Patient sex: M
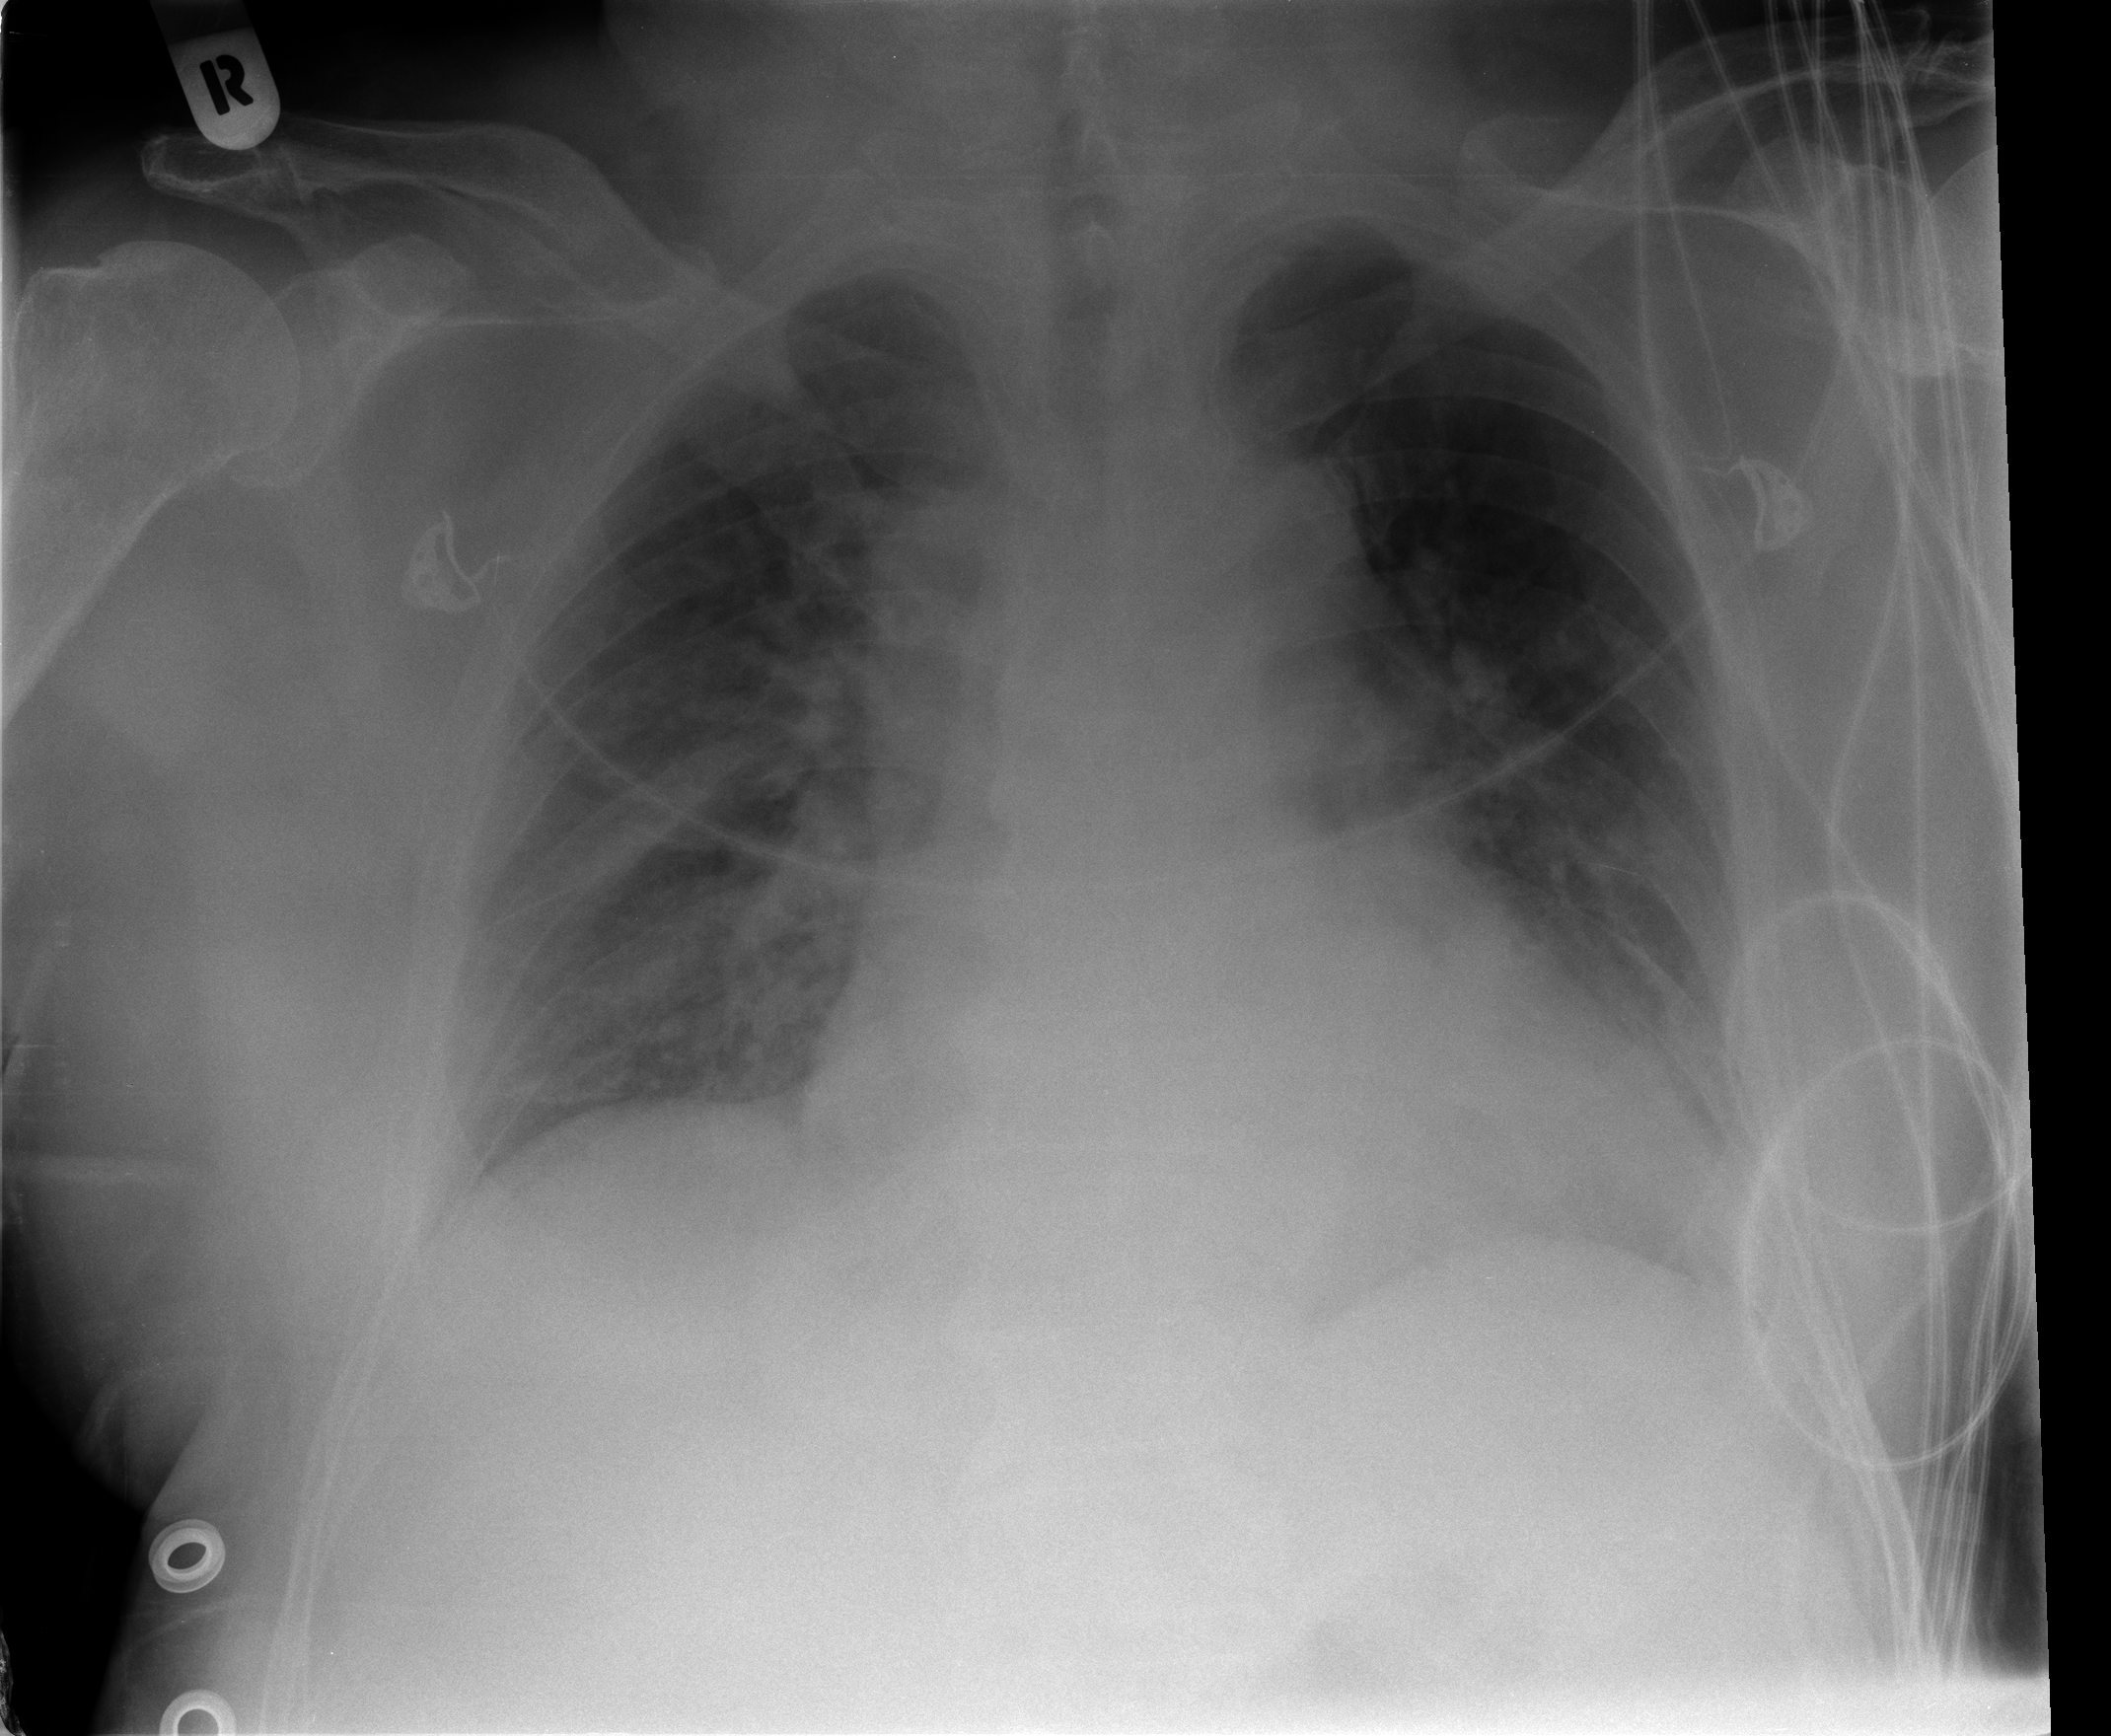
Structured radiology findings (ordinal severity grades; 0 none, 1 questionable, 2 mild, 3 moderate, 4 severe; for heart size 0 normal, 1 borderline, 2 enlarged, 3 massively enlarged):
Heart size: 2
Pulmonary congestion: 2
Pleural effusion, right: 1
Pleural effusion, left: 1
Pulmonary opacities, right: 2
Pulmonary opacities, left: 0
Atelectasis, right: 2
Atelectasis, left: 2